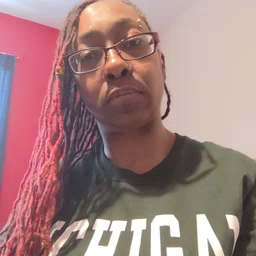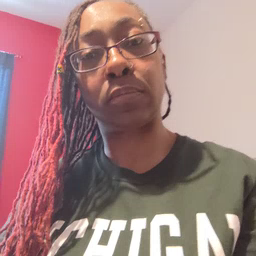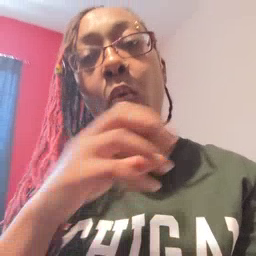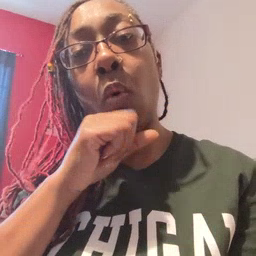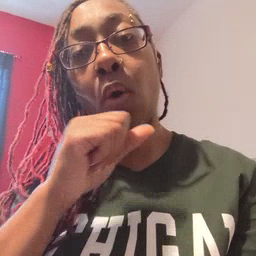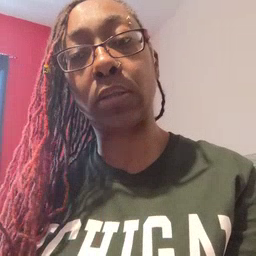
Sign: orange